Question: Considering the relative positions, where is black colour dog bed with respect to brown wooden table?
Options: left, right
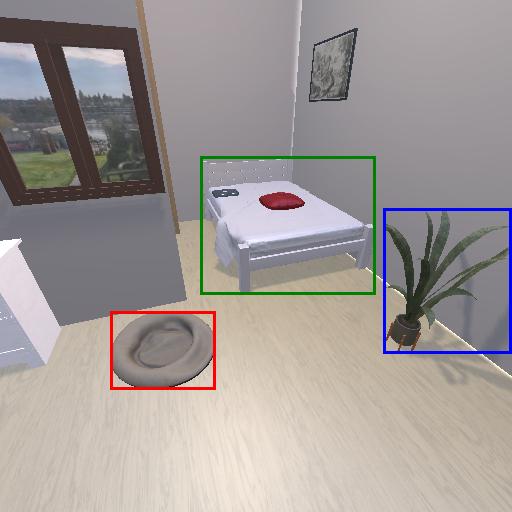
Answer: left